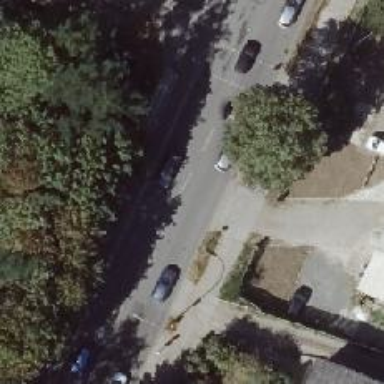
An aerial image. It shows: Secondary road with asphalt surface. There are sidewalks on both sides and separate cycle track. The surface of the right sidewalk is also asphalt.